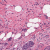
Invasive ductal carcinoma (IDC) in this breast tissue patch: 1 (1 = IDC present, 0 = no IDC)